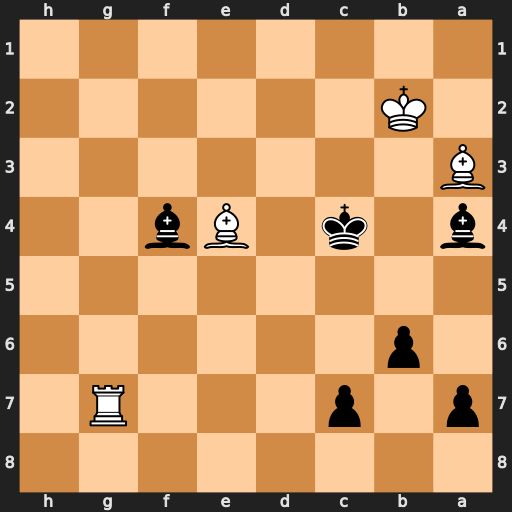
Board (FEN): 8/p1p3R1/1p6/8/b1k1Bb2/B7/1K6/8
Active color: b
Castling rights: -
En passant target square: -
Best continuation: Be5+ Kb1 Bxg7